Question: I am using <URL>.
I want to remove percent values on the PieChart. How can I do this?
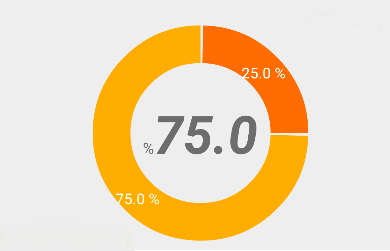
Answer: For not drawing the entry-values, call:
'pieData.setDrawValues(false)'
For not drawing the x-values, call:
'pieChart.setDrawSliceText(false)'